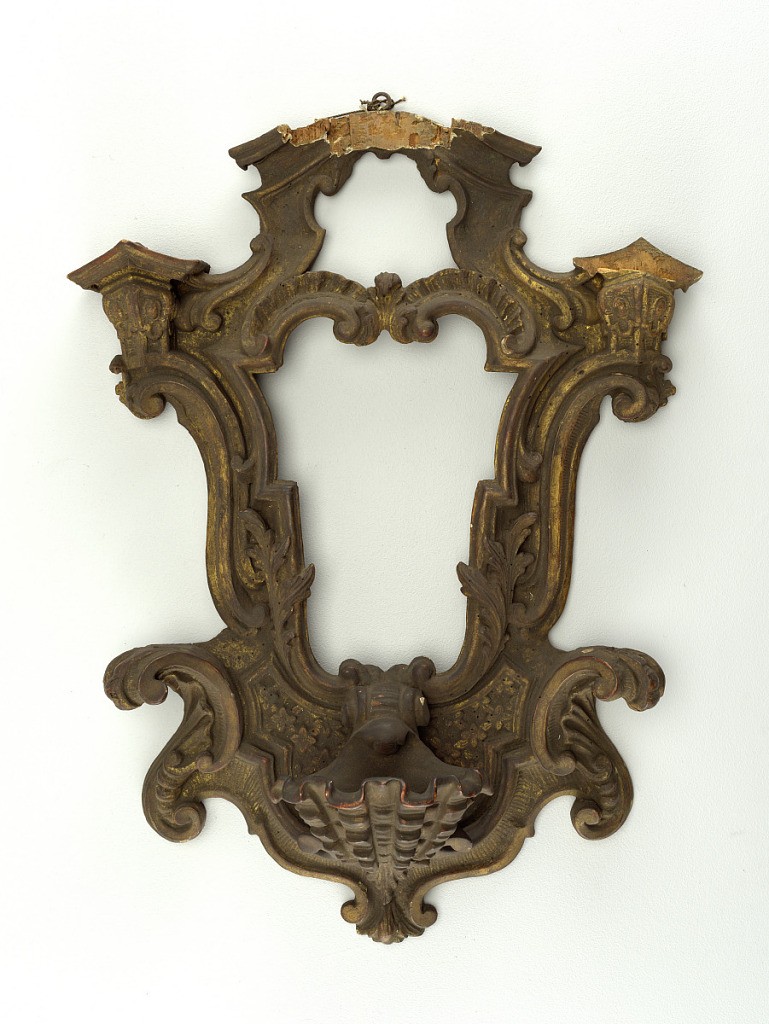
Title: Frame
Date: ca. 1720
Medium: wood (pine), carved and gilded
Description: In the scheme of an altar retable.  The inner frame has a shield shape.  Shells rise over its top scrolls.  Acanthus leaves cover it at the lower sides.  An attic pediment rises in the middle, formed by two pilaster panels supporting two cornices which are connected by an acathus leaf.  The bowl is shaped as a shell.  It projects beneath the inner frame, and is laterally supported by scrolls.